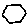
Label: hexagon